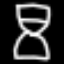
Label: hourglass